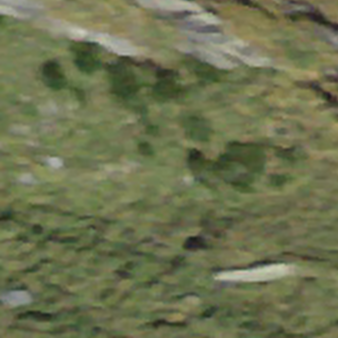
Label: other